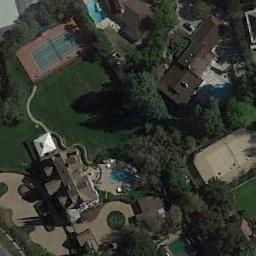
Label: tennis_court